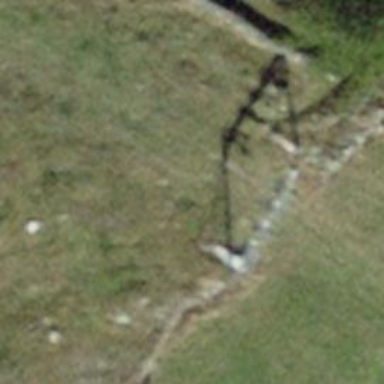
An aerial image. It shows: Pylon for aerialway.